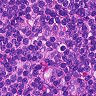
Metastatic tissue present: no